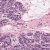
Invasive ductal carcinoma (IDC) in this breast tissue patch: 0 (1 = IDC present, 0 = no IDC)